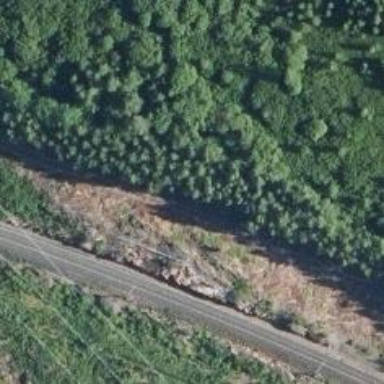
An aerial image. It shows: Abandoned railway.